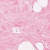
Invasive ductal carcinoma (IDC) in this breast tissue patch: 0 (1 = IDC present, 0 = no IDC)